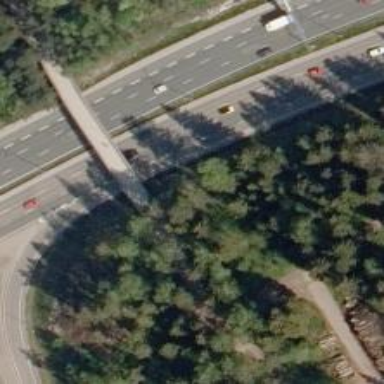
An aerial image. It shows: Bridge over asphalt cycleway designed for Nordic skiing.